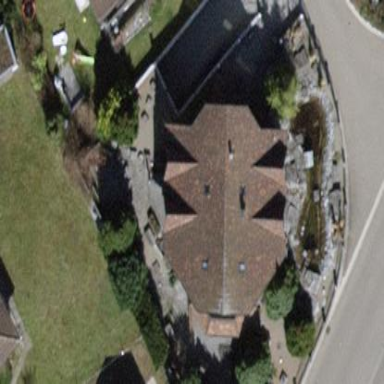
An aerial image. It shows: Detached building with pitched roof.